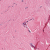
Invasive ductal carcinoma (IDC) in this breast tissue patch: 0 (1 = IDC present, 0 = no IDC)